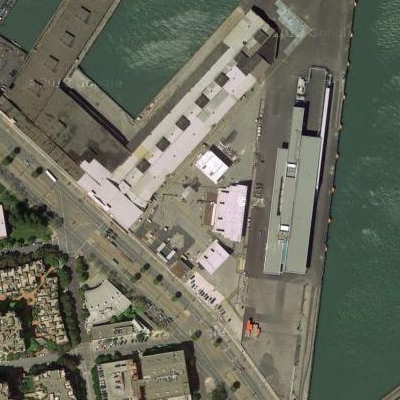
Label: Industry